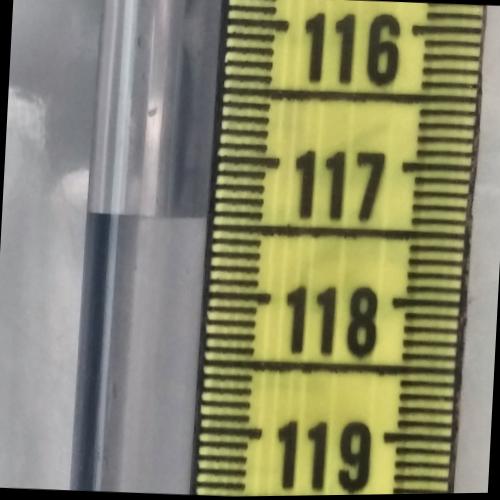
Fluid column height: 117.4 cm